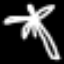
Label: palm tree